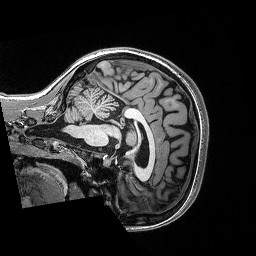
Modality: T1w
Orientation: sagittal
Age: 22
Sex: female
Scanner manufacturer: siemens
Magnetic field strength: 3 T
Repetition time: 2.53 s
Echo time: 0.0033 s